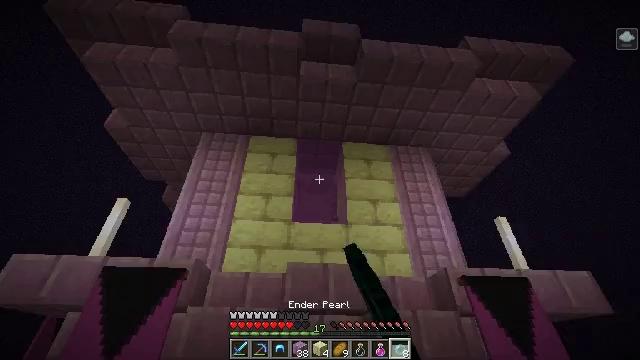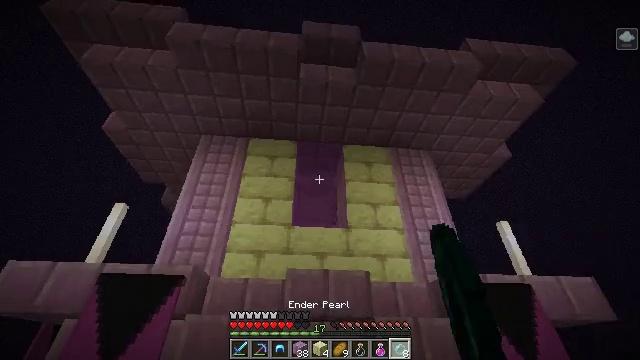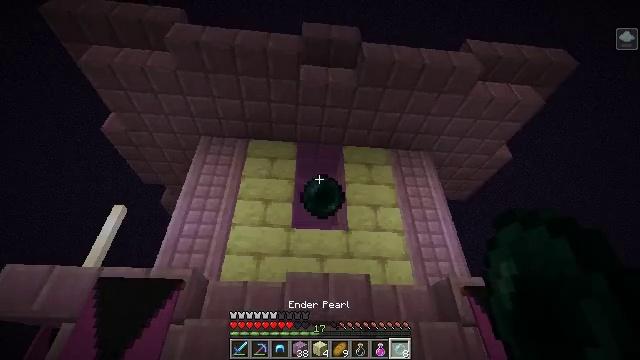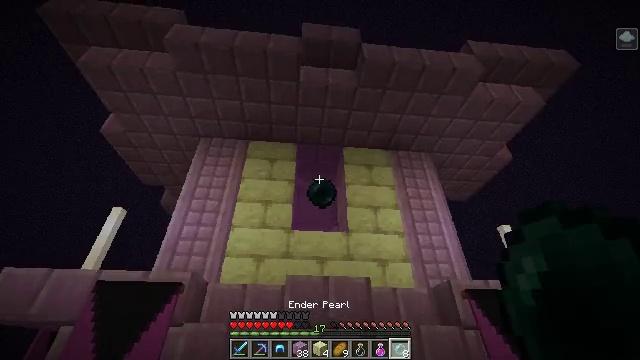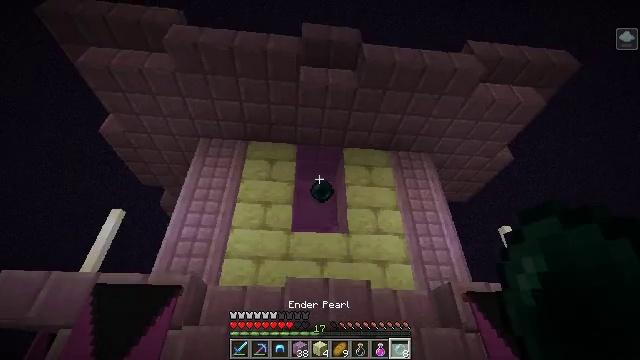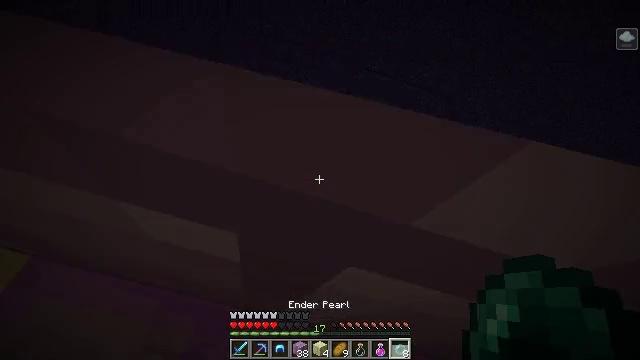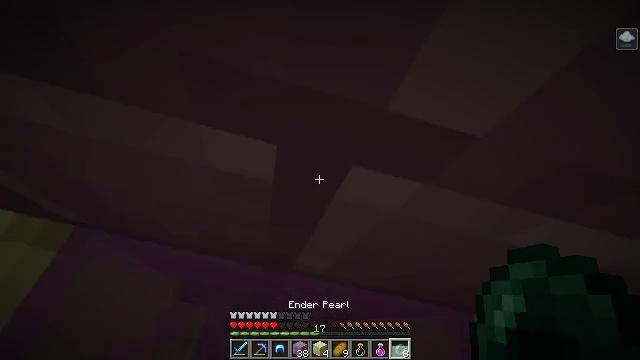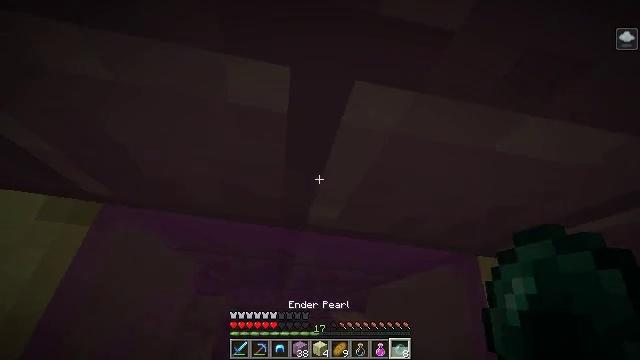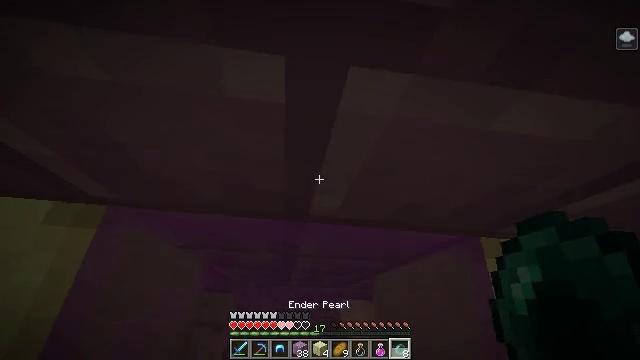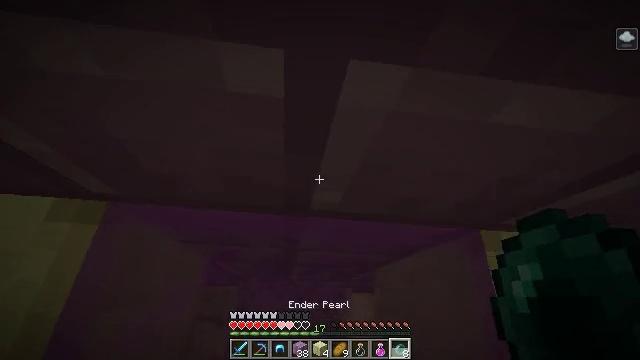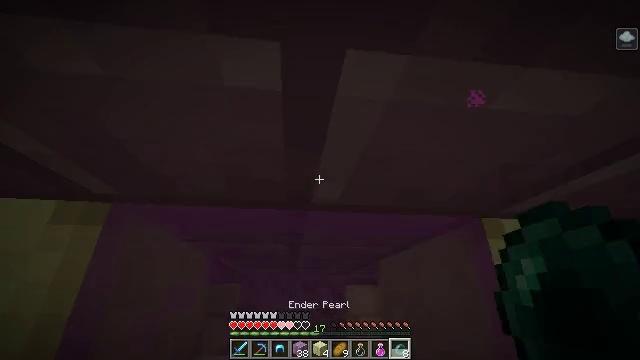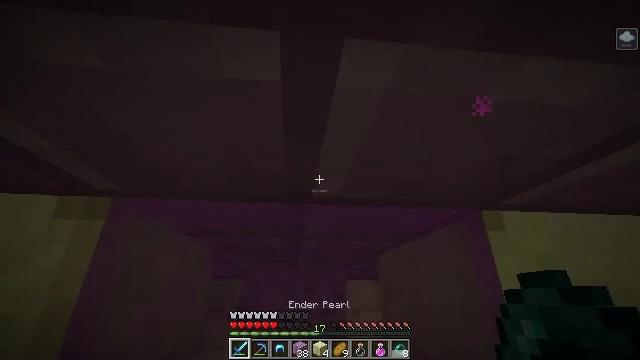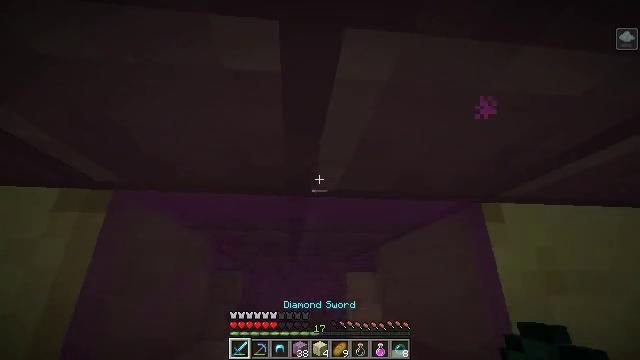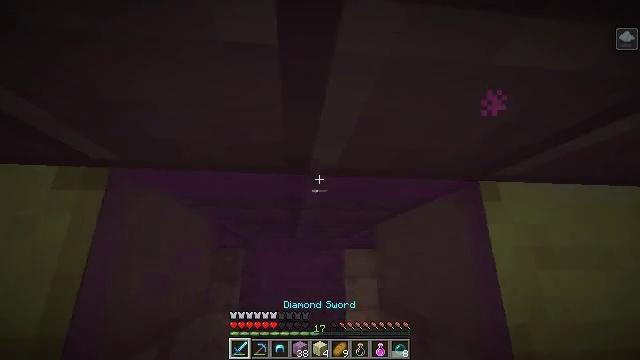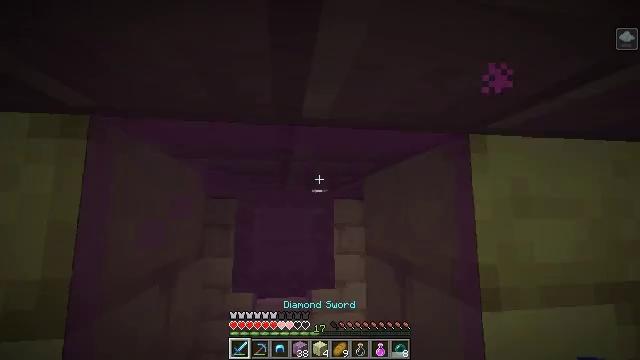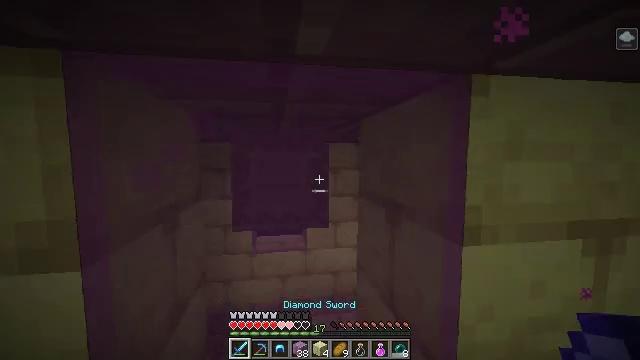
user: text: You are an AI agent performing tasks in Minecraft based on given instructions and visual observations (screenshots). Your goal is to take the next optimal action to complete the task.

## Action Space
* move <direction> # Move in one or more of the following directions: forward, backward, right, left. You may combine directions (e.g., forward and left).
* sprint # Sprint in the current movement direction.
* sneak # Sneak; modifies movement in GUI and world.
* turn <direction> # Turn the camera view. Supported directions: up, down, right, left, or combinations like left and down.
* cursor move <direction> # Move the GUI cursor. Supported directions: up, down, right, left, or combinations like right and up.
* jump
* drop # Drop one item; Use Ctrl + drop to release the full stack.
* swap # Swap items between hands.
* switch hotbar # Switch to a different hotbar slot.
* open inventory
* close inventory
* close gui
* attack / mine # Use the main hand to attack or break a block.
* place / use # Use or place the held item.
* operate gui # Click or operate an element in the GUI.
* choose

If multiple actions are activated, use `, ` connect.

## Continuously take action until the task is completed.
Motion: motion action
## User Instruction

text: Gather end stone bricks from a structure.
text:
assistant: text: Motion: no_op
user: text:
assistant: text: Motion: no_op
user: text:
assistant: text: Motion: no_op
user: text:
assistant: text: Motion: no_op
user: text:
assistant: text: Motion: turn down
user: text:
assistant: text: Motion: turn down
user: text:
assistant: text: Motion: turn down
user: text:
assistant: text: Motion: turn down
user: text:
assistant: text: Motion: turn down
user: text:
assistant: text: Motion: turn down
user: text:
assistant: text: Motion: switch to hotbar 1
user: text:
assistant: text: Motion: turn down, switch to hotbar 1
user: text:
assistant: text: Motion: turn down, switch to hotbar 1
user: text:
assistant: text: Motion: turn right and down
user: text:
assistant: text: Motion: turn right and down
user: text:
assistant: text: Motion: turn left and down
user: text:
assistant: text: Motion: turn left and down
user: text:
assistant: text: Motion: turn down
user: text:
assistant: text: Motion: no_op
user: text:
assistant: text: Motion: turn left and down
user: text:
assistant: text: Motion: turn left, switch to hotbar 2
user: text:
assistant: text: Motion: turn left and down, switch to hotbar 2
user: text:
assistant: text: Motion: turn left and down, attack / mine, switch to hotbar 2
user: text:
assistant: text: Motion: attack / mine, switch to hotbar 2
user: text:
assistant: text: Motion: attack / mine
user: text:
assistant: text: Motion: attack / mine
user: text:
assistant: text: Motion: attack / mine
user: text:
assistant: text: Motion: attack / mine
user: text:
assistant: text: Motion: attack / mine
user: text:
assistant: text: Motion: attack / mine